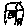
Label: house